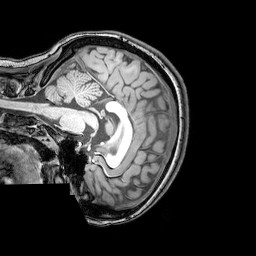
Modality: T1w
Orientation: sagittal
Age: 21
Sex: female
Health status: healthy
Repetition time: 0.081 s
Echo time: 0.037 s